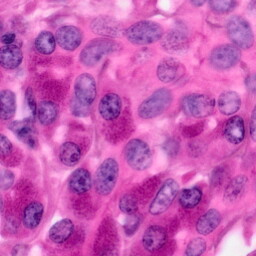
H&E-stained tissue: Pancreatic